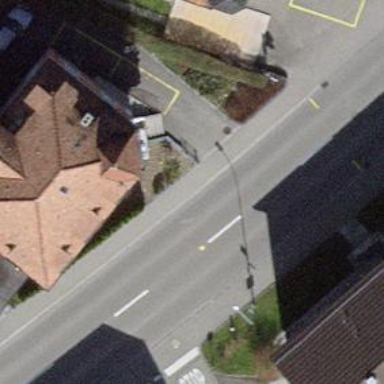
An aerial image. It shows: Sidewalk.